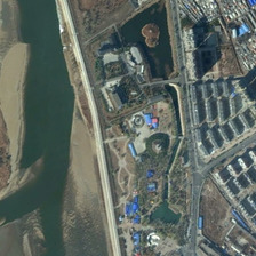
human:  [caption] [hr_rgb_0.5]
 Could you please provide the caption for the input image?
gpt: The park has green trees and ponds between rivers and buildings.

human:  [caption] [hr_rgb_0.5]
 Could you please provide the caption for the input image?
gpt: A park with some green trees and two ponds is between a river and some buildings.

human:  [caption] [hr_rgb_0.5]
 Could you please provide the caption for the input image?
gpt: Some green trees and two ponds and parks are between the river and some buildings.

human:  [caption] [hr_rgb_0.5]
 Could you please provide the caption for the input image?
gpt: A park has some green trees and two ponds between a river and some buildings.

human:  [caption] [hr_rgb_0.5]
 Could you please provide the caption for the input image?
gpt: A park with some green trees and two lakes is between a river and some buildings.